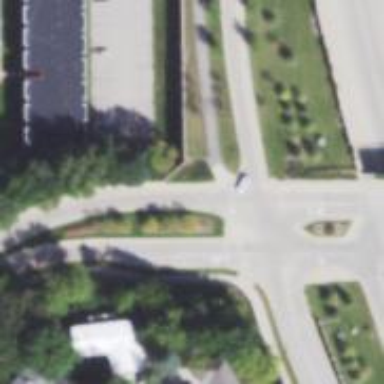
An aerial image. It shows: Marked zebra crossing on the road.